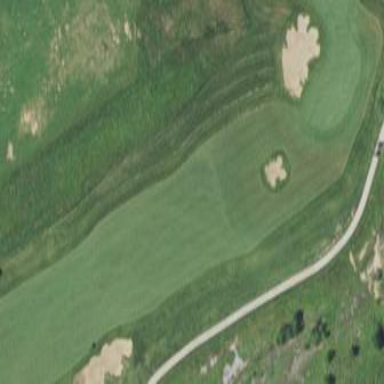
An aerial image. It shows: Grassy area designated as golf fairway.